Question: How can I insert datetime in MS SQL 2005 with JDBC? I using stored procedures to insert in DB:
'''
ALTER proc [dbo].[sp_insertid_report]
@stream_time_gmt as datetime,
@stream_time_local as datetime,
@start_time_gmt as datetime,
@end_time_gmt as datetime,
@start_time_local as datetime,
@end_time_local as datetime,
@note_id as int,
@reported_by as varchar(100),
@date_reported as datetime,
@date_created as datetime,
@date_updated as datetime,
@stream_id as int,
@Fp_file_path as varchar(300),
@Fp_name as varchar(200),
@Is_Allowed as varchar(2)
as
begin
insert into id_reports(stream_time_gmt,stream_time_local,start_time_gmt,end_time_gmt,start_time_local,end_time_local,
note_id,reported_by,date_reported,date_created,date_updated,stream_id,Fp_file_path,Fp_name,Is_Allowed)
values(@stream_time_gmt,@stream_time_local,@start_time_gmt,@end_time_gmt,@start_time_local,
@end_time_local,@note_id,@reported_by,@date_reported,@date_created,@date_updated,@stream_id,@Fp_file_path,@Fp_name,@Is_Allowed)
end
'''
And my JDBC code is:
'''
callableStatement = connection.prepareCall("{ call dbo.sp_insertid_report(?,?,?,?,?,?,?,?,?,?,?,?,?,?,?) }");
callableStatement.setDate(1, new Date(cvtToGmt(new java.util.Date(modifiedTime.toMillis())).getTime()));
callableStatement.setDate(2, new Date(modifiedTime.toMillis()));
callableStatement.setDate(3, new Date(cvtToGmt(startTime).getTime()));
callableStatement.setDate(4, new Date(cvtToGmt(endTime).getTime()));
callableStatement.setDate(5, new Date(endTime.getTime()));
callableStatement.setDate(6, new Date(endTime.getTime()));
callableStatement.setInt(7, songID);
callableStatement.setString(8, AudioMatcherService.hostName);
java.util.Date date = new java.util.Date();
callableStatement.setDate(9, new Date(date.getTime()));
callableStatement.setDate(10, new Date(date.getTime()));
callableStatement.setDate(11, new Date(date.getTime()));
callableStatement.setInt(12, channel.getAssignmentID());
callableStatement.setString(13, "no");
callableStatement.setString(14, "no");
callableStatement.setString(15, "Y");
callableStatement.execute();
'''
But this is not inserting hour, minute, second, milliseconds in DB? How can I insert this information from JDBC? Thanks in advance. I find it very hard to understand date and time things.. so many variations everywhere..
Table structure is:

Method cvtToGmt() is from <URL>
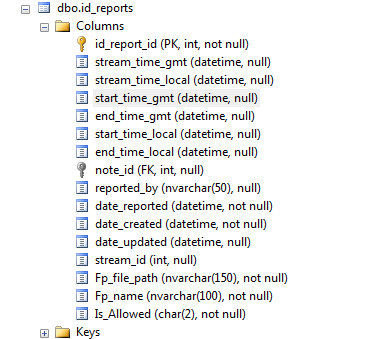
Answer: Use 'callableStatement.setTimestamp()' - this will treat as a Timestamp. 'javax.sql.Timestamp' extends 'java.util.Date' so you don't need to convert.
Maybe the 'cvtToGmt()' function cuts the fractions.
Probably you have the wrong column type in your table, that does not store only the 'Date'.
'Date' column type: 'YYYY-MM-DD' <URL>
'Datetime' column type: 'YYYY-MM-DD hh.mm.ss.nnn' <URL>